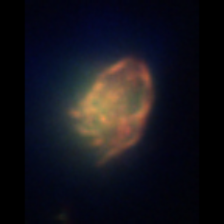
Taxon: Ciliates
Group: Other